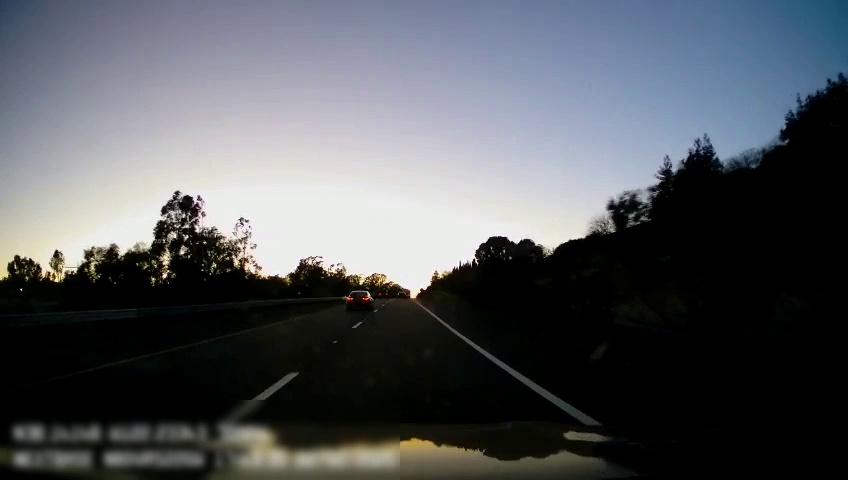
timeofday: Dusk/Dawn/Twilight
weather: Sunny
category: Drivable Space
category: Vehicles | Car
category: Lanes | Alternate Lane
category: Lanes | Current Lane
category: Lanes | Alternate Lane